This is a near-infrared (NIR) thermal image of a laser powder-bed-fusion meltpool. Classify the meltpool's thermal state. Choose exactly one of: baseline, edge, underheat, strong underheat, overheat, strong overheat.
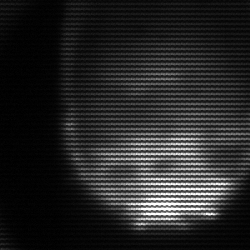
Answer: edge